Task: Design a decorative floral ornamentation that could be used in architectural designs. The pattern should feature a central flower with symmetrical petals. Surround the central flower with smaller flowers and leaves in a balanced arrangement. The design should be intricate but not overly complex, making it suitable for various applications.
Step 312:
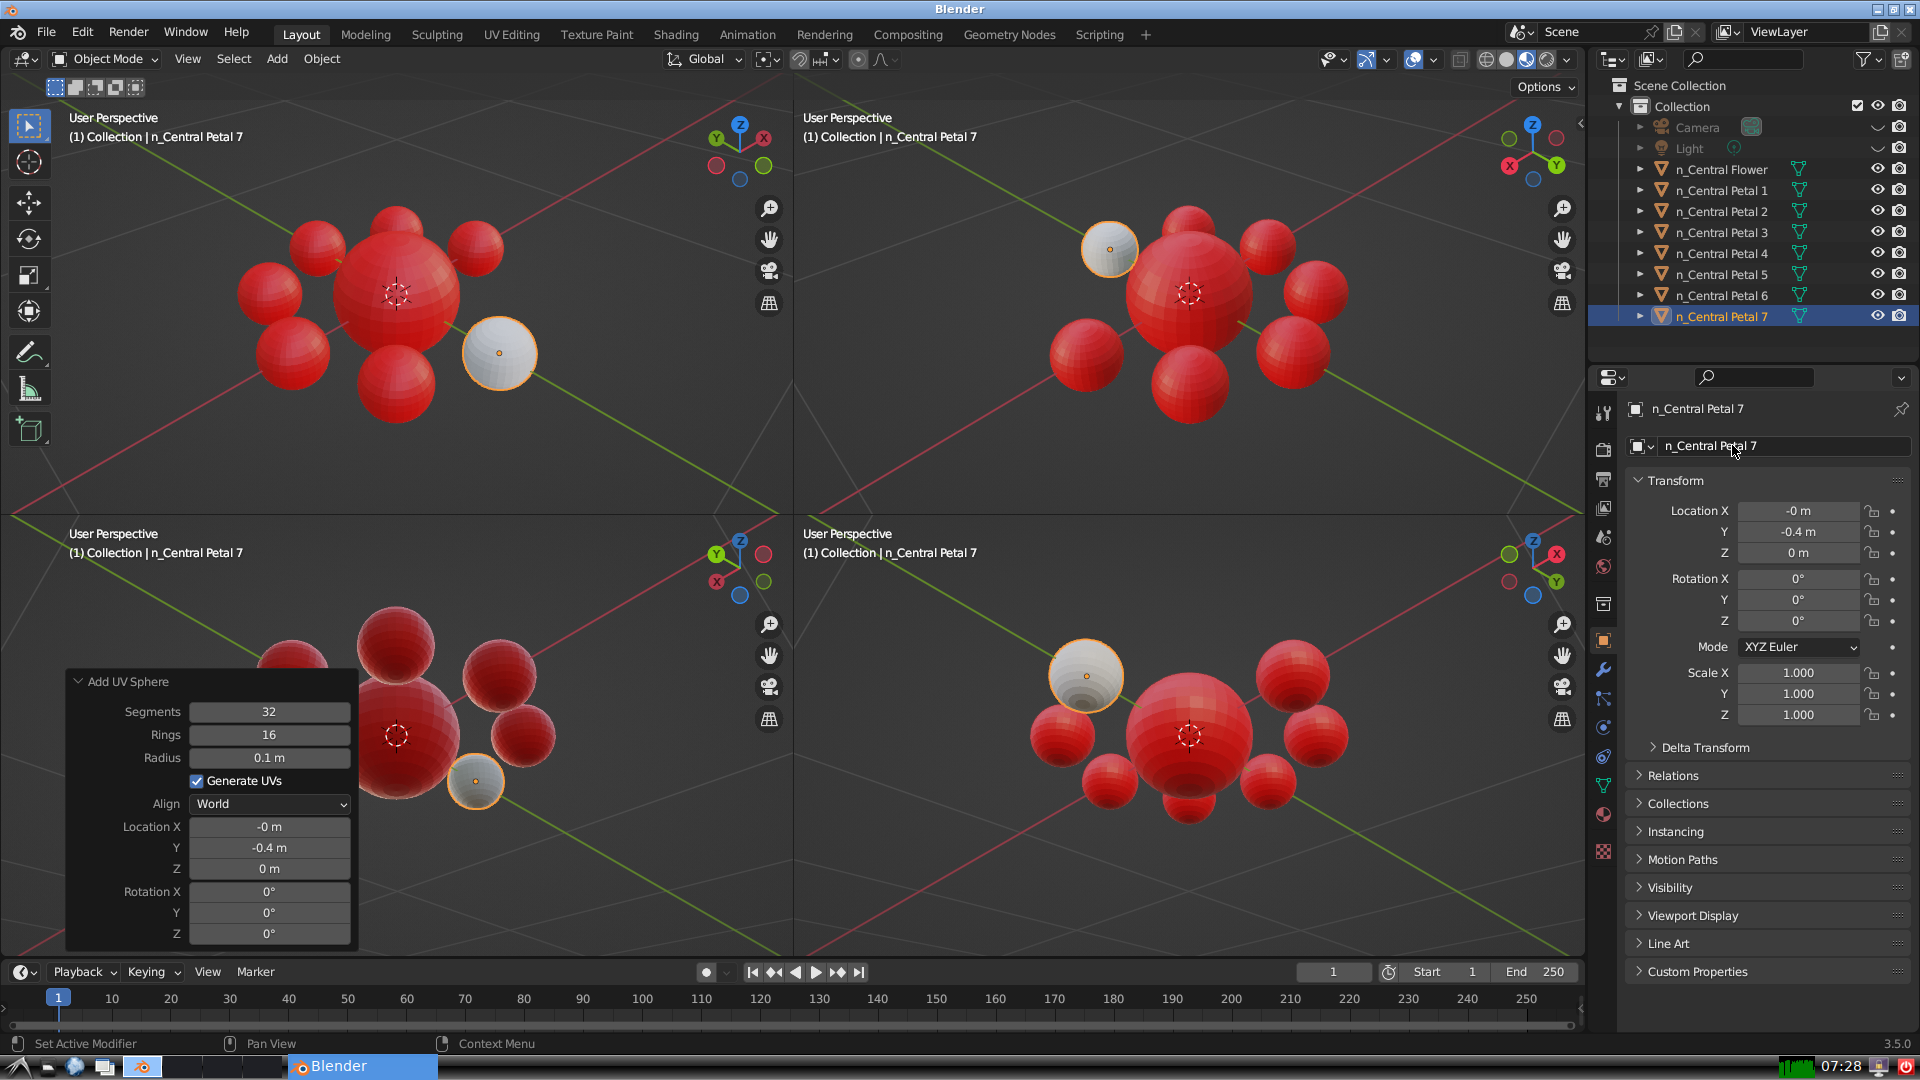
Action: {"mouse_move": [1603, 815]}